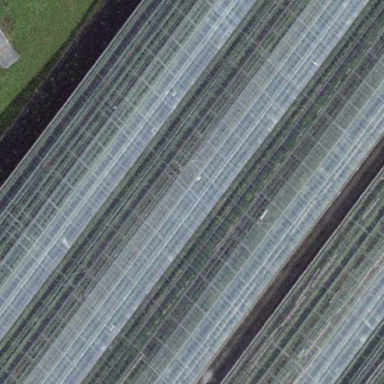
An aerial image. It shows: Greenhouse.